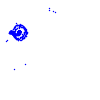
Particle: kaon